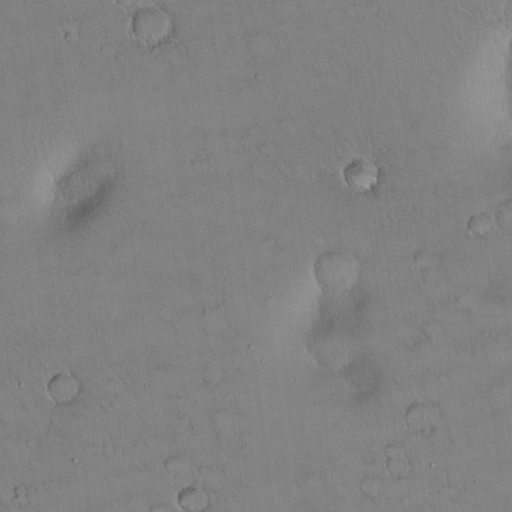
Classes present: Background, Cone